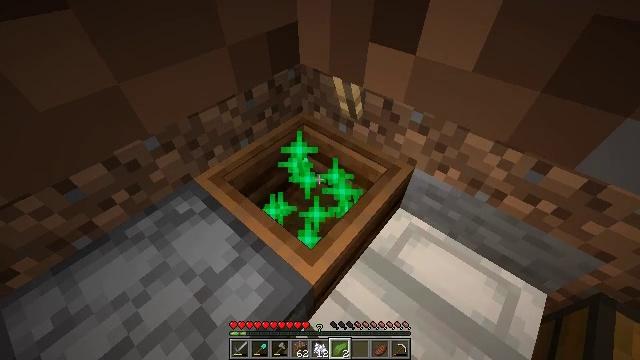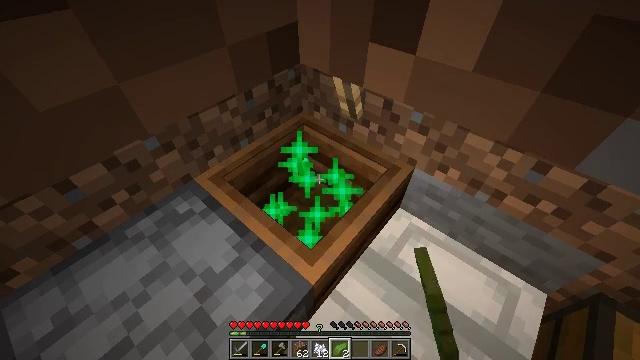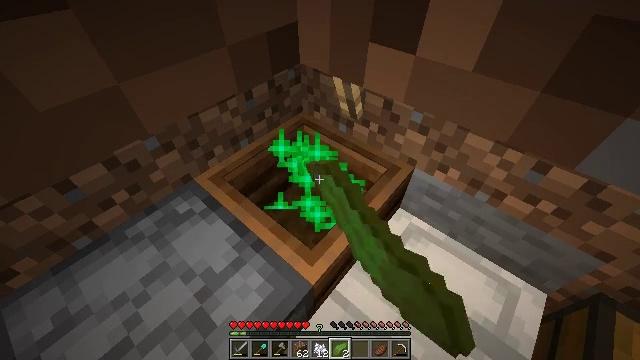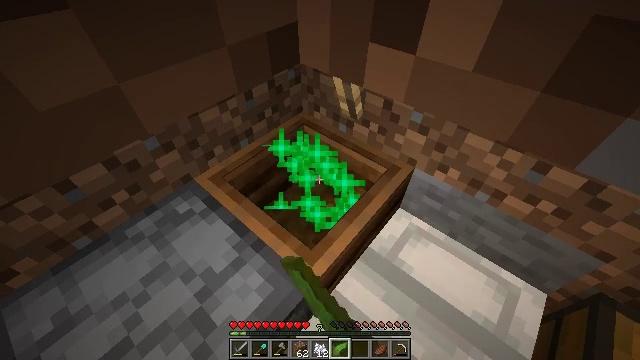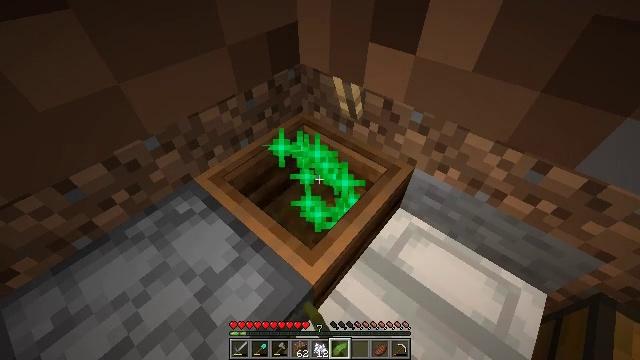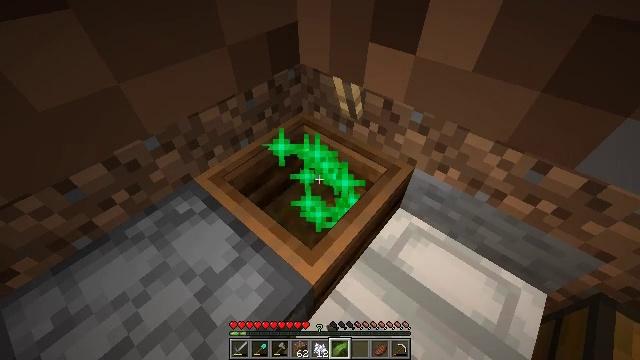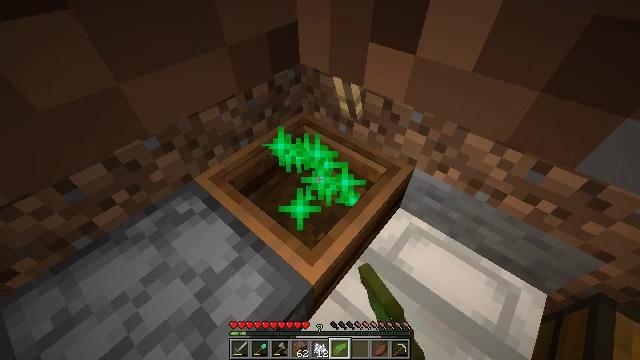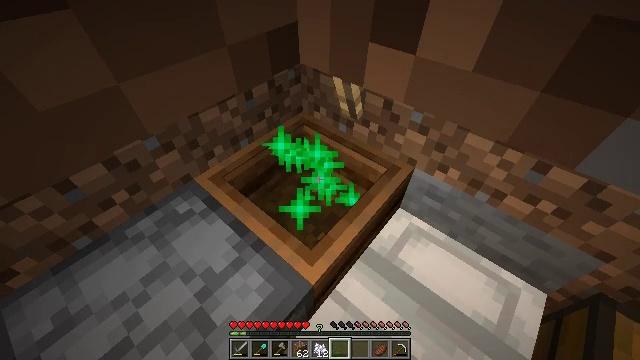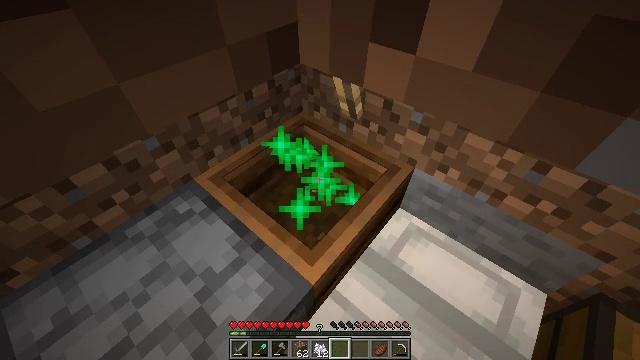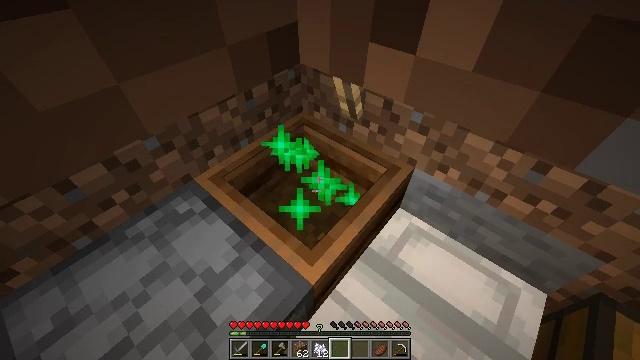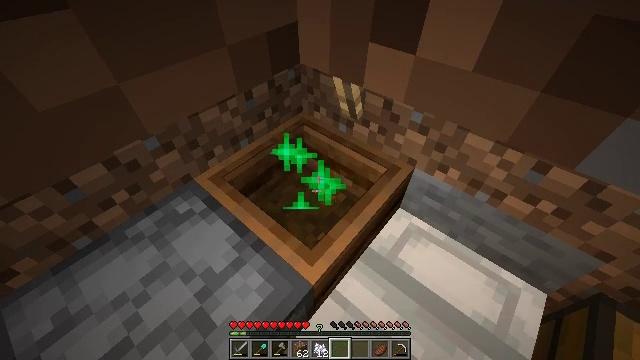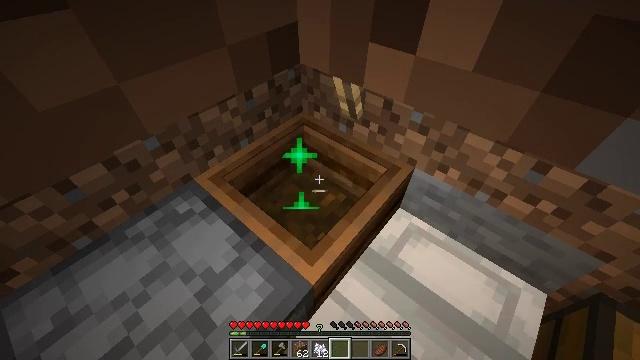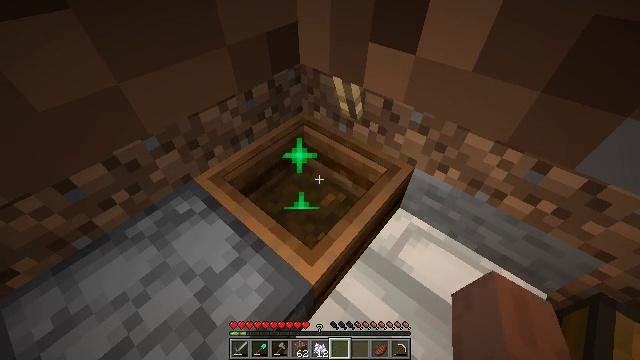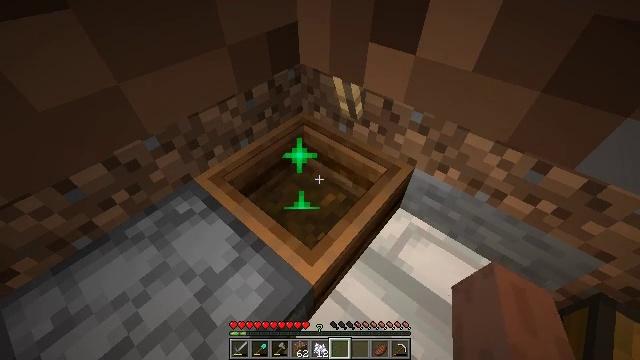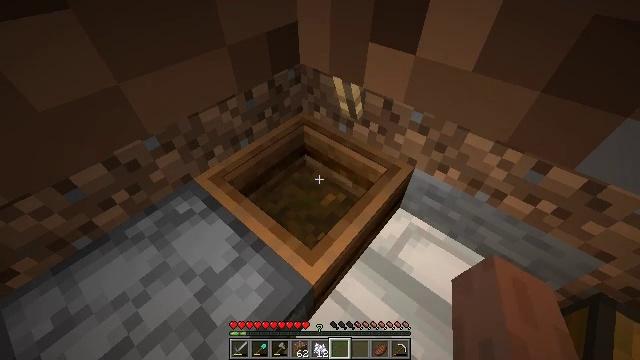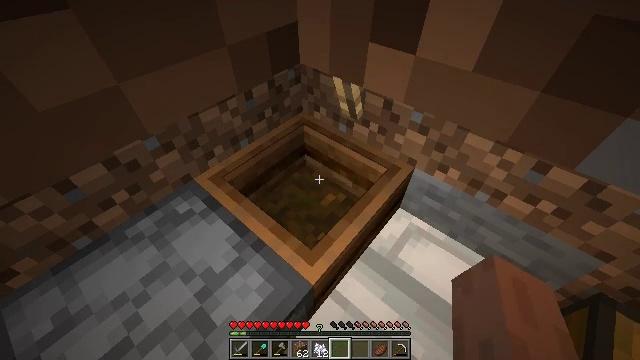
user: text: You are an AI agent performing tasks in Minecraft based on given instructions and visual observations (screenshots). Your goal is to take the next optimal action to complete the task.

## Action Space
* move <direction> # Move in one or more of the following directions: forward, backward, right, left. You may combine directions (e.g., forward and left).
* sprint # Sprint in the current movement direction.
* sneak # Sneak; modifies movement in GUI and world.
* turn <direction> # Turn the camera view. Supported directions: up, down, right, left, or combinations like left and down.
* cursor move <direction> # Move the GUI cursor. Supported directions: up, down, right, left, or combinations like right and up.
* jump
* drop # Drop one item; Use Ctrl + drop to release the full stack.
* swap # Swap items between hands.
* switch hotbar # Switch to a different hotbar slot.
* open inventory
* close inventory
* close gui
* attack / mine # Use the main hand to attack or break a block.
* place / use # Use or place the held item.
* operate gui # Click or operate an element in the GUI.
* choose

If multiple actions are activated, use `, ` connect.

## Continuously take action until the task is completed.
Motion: motion action
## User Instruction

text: Prepare to craft white dye.
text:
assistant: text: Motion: use / place
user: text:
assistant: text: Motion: use / place
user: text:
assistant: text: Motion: use / place
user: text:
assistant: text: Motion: use / place
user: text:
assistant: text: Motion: use / place
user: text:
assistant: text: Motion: use / place
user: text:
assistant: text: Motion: use / place
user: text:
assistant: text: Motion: use / place
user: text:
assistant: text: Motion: use / place
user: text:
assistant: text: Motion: use / place
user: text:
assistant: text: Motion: use / place
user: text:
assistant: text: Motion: use / place
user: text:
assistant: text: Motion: use / place
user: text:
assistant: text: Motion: use / place
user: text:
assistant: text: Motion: use / place
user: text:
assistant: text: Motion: use / place
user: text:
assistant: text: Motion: use / place
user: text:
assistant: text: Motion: use / place
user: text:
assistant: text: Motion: use / place
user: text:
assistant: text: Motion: use / place
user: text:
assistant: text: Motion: open inventory
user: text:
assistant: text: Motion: open inventory
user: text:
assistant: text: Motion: open inventory
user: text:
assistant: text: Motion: open inventory
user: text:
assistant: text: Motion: turn right and down
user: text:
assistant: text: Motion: turn right and down
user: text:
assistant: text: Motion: turn right and down
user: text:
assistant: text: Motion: turn right and down
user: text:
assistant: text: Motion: no_op
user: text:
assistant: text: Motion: sneak